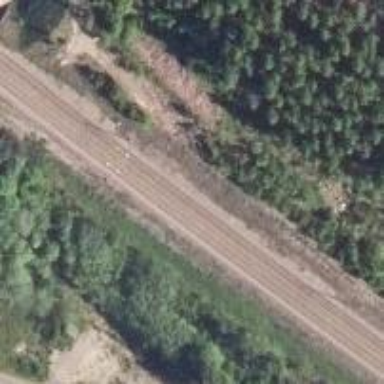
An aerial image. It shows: Railway track with continuous electrified contact lines.